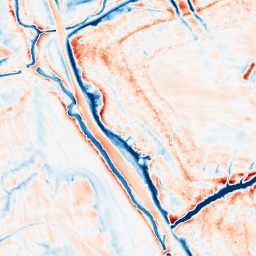
Category: edge_preserving
Decomposition family: anisotropic_diffusion
Decomposition parameters: iterations: 50
kappa: 100
gamma: 0.2
Upsampling method: edge_directed
Upsampling parameters: scale: 4
Upsampling scale: 4